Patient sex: M
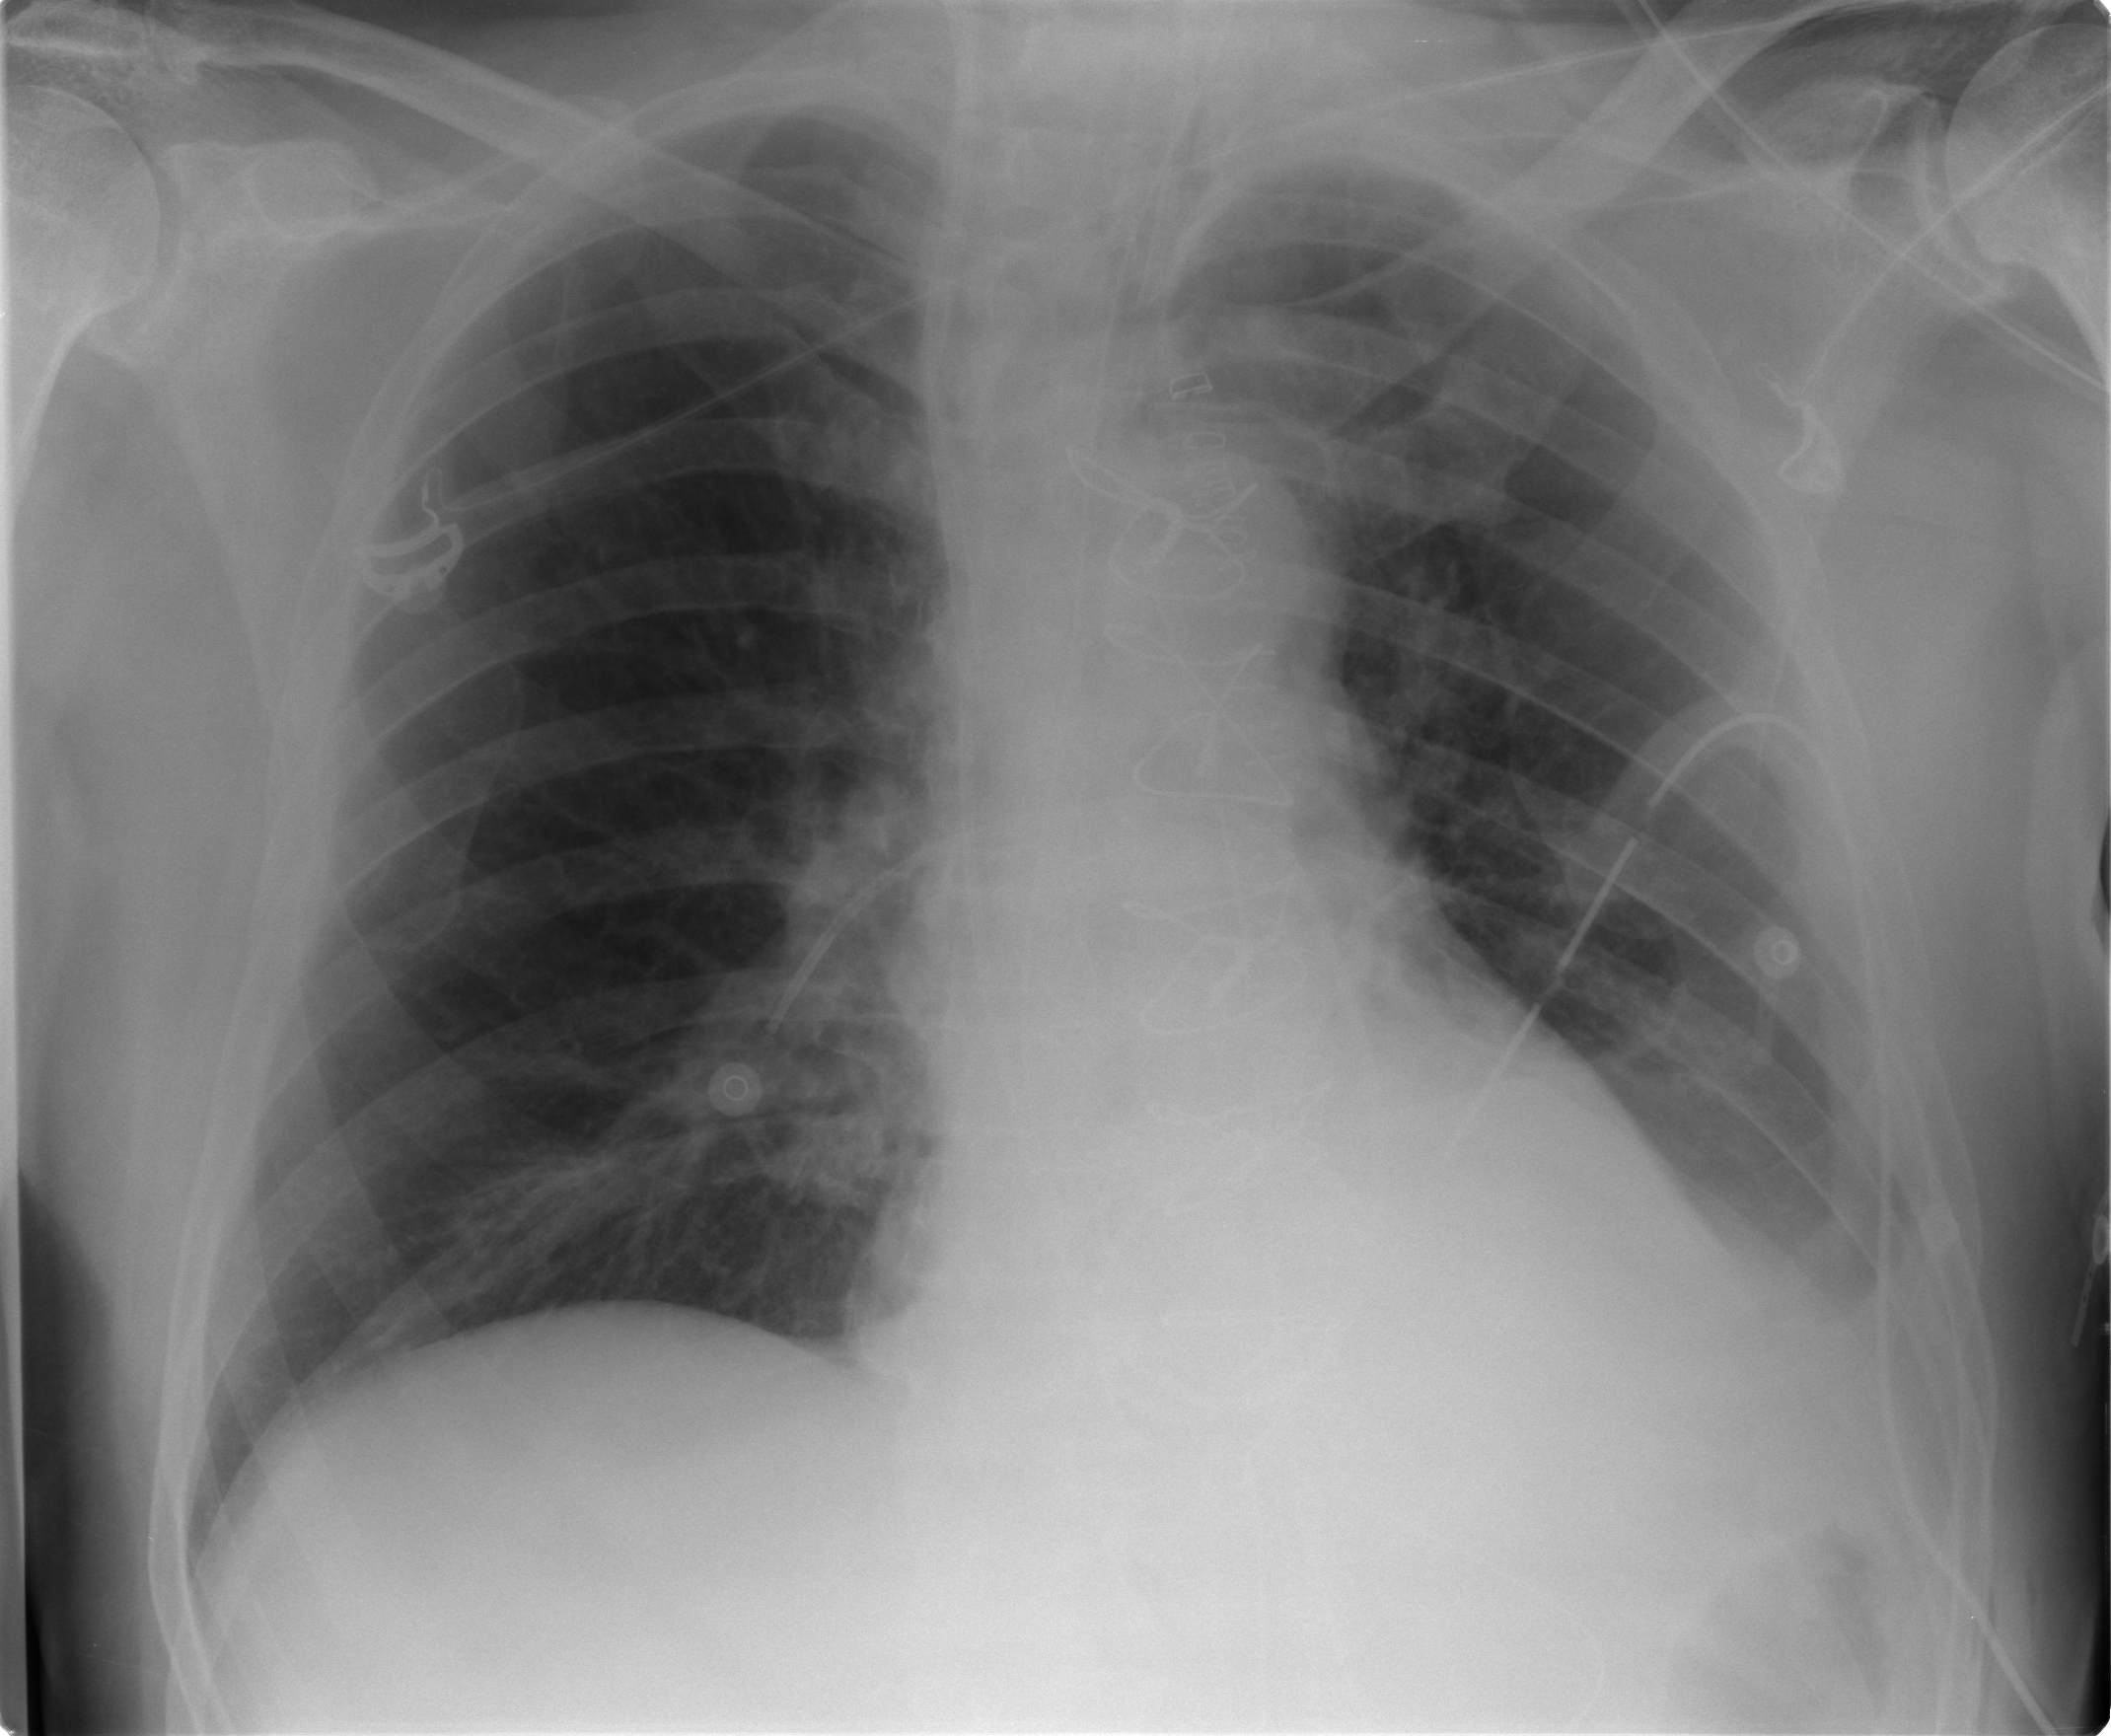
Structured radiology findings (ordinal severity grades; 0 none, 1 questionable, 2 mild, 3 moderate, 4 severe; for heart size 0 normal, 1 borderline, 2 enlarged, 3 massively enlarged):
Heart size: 0
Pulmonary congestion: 1
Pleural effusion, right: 0
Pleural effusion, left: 3
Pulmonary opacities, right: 0
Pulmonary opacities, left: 0
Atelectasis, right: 2
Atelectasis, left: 2